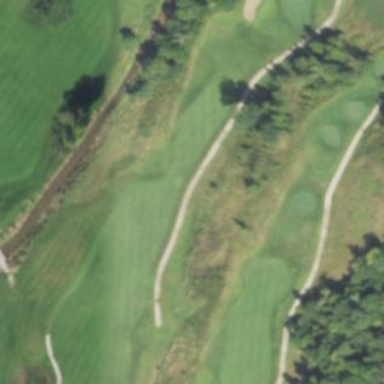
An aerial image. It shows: Area of rough grass used for golf.